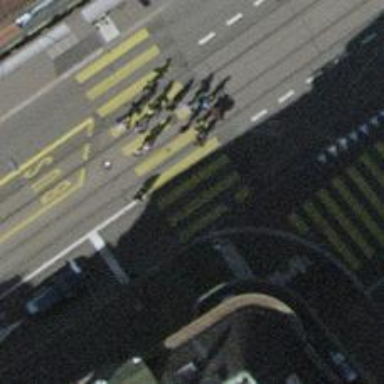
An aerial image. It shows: Zebra crossing with traffic signals on the road.